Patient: sex F, age 63
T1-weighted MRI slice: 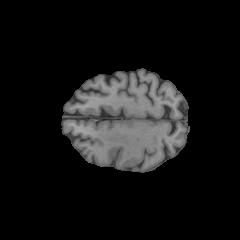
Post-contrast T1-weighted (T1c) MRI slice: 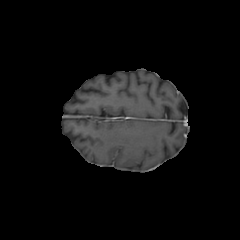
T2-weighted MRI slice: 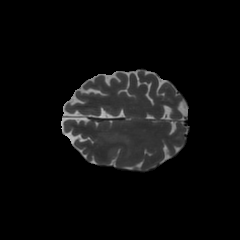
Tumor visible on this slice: yes
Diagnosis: Glioblastoma, IDH-wildtype
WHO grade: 4